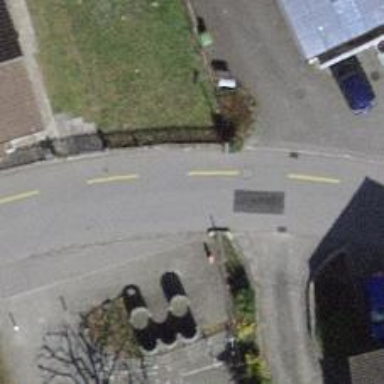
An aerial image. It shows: Unclassified road with paved surface and dedicated cycle lane on the left.